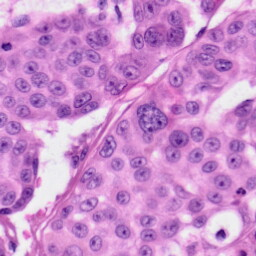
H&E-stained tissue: Skin